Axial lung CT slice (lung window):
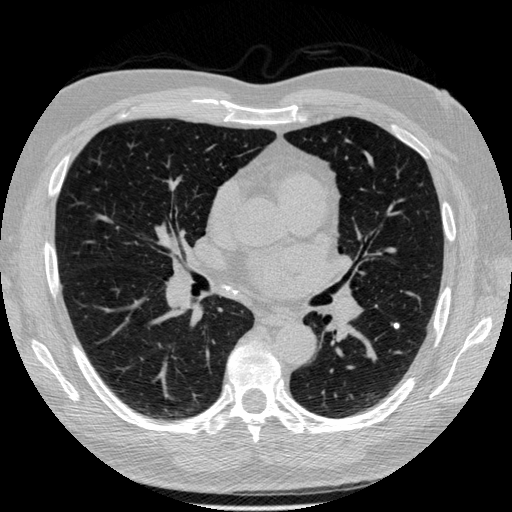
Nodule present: yes
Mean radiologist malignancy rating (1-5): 1.25